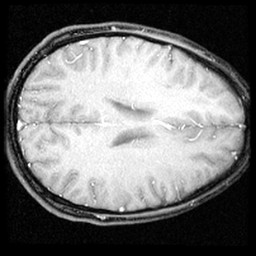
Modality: inplaneT1
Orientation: axial
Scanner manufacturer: ge
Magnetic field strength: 3 T
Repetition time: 0.2 s
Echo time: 0.0036 s